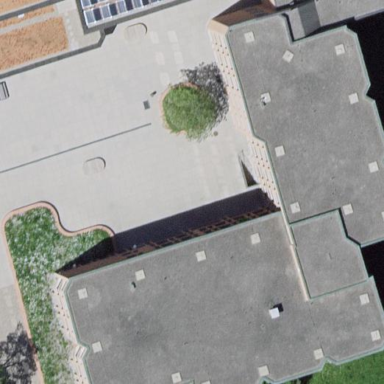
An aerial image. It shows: School building.